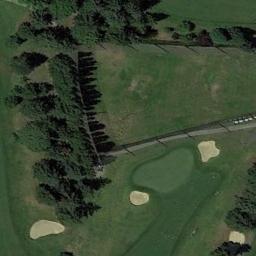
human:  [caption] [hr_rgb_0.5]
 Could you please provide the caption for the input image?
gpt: There are six bunkers scattered along the road .

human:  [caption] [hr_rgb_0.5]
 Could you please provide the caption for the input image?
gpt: The golf course has a putting green, Some fairways, Barrier trees and three sandpits and a fence enclosed a patch of grass .

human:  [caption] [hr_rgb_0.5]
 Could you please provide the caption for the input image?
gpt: There are a few bunkers and a few paths on the large green lawn on the golf course and many trees .

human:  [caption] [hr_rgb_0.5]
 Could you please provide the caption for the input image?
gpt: There are many trees near the golf course .

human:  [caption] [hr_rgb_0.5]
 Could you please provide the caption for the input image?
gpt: There are four bunkers and some trees on the golf course .